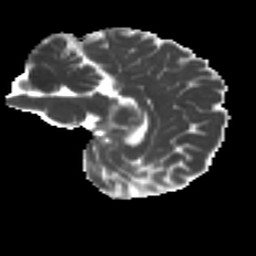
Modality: MD
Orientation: sagittal
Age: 28
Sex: female
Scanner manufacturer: ge
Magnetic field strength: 3 T
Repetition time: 7.8 s
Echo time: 0.0606 s